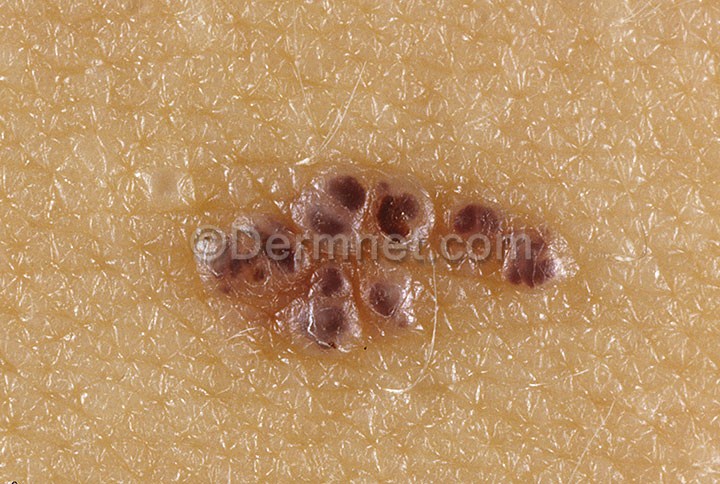
Disease: Vascular Tumors